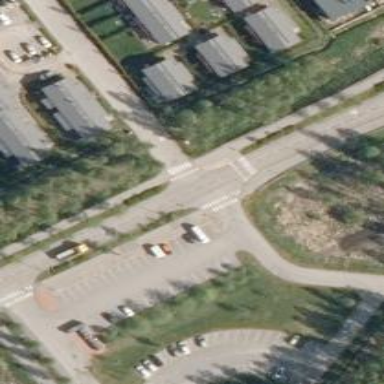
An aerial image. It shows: Crossing on asphalt cycleway.